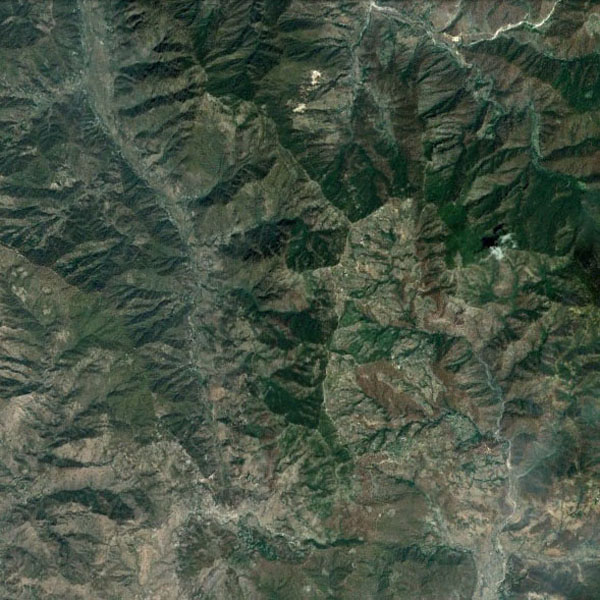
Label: Mountain